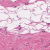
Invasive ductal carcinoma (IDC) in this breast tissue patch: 0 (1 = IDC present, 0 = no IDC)